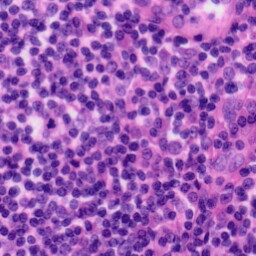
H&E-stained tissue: Tonsil